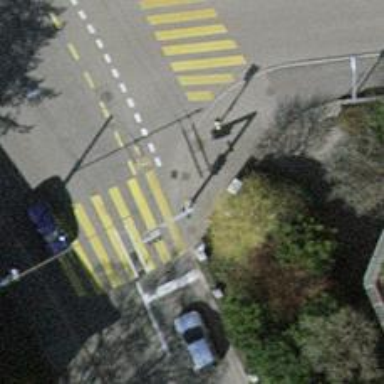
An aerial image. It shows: Kerb serving as barrier.